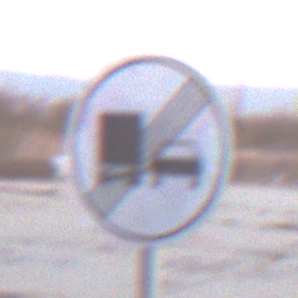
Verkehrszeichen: EndeUeberholverbotKraftfahrzeuge
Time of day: SunriseSunset
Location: Outdoor (Suburban)
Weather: PartlyCloudy
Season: NotSpecified
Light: Natural